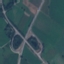
Land use / land cover class: Highway